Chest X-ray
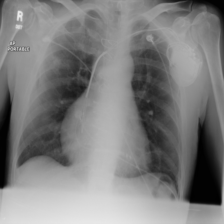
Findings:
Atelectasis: negative
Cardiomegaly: negative
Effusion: negative
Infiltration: negative
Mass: positive
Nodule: negative
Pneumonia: negative
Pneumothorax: negative
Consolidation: negative
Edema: negative
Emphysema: negative
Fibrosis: negative
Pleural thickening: negative
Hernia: negative